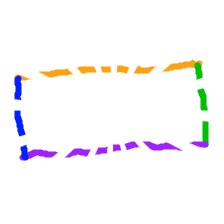
Shape: rectangle